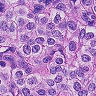
Metastatic tissue present: yes